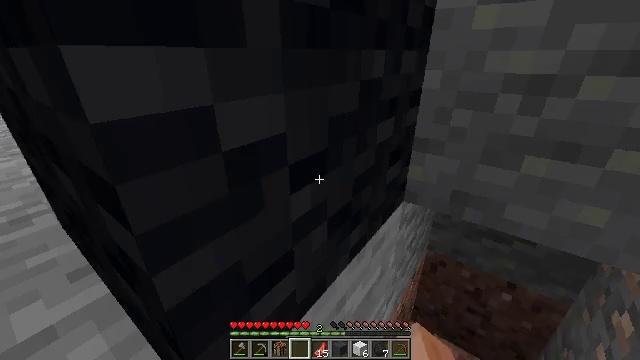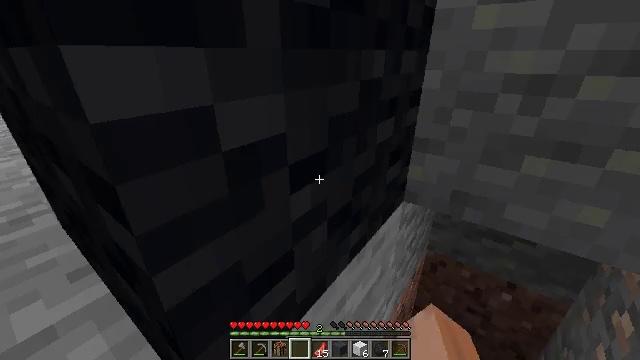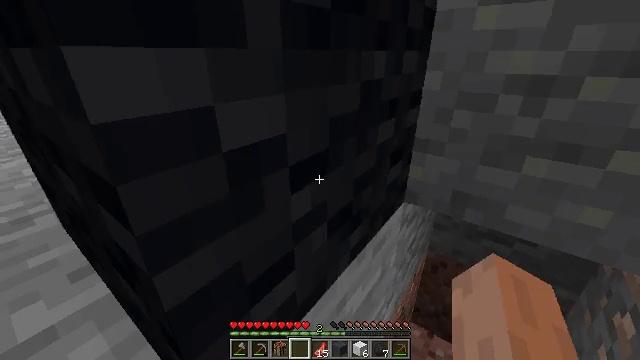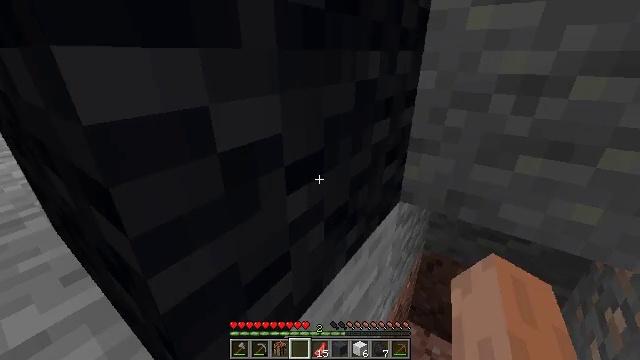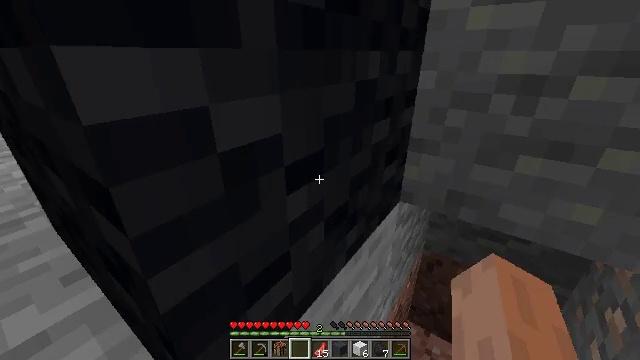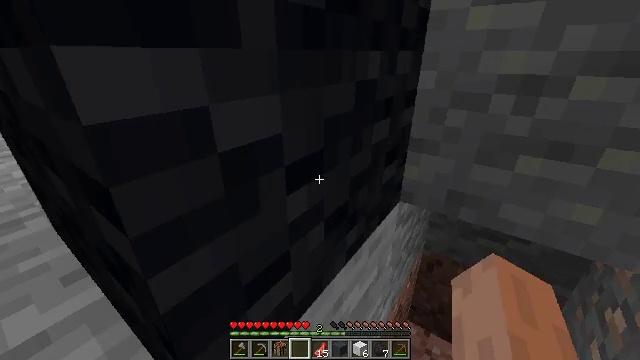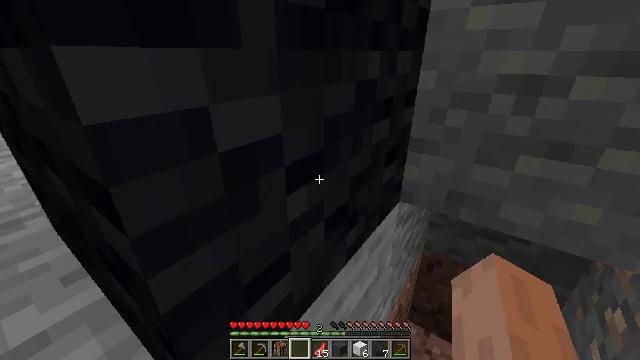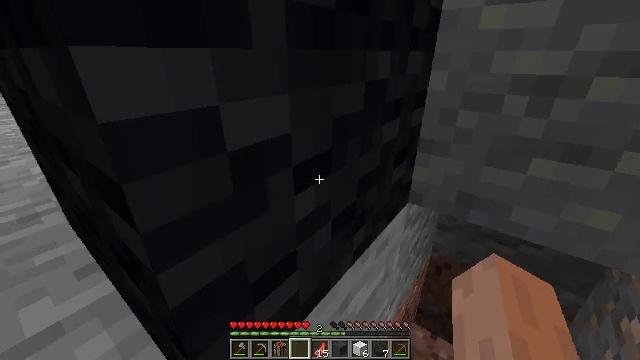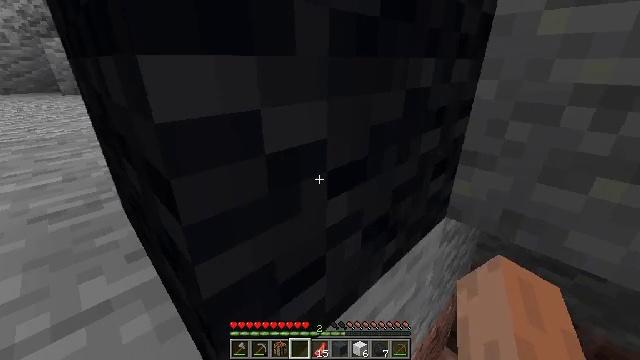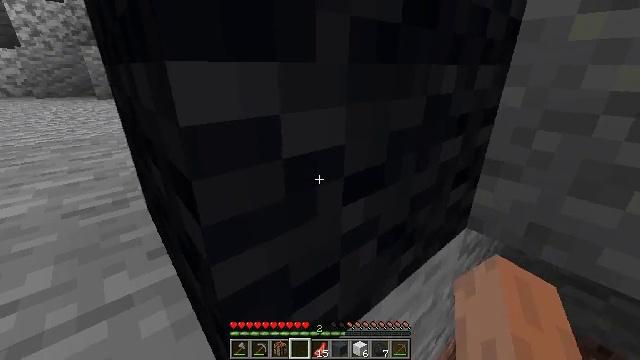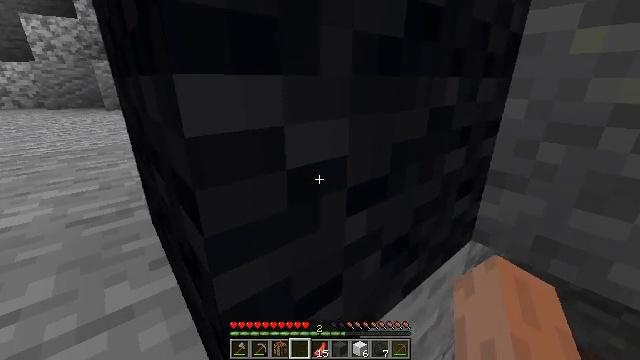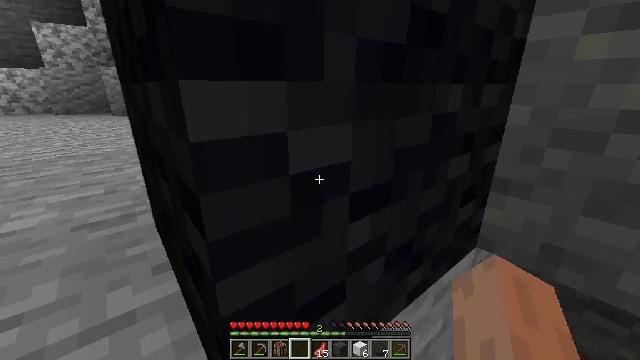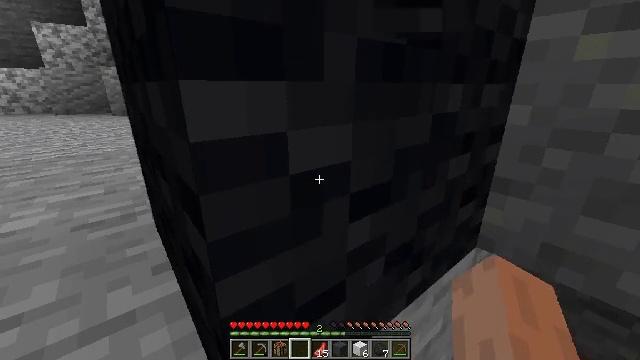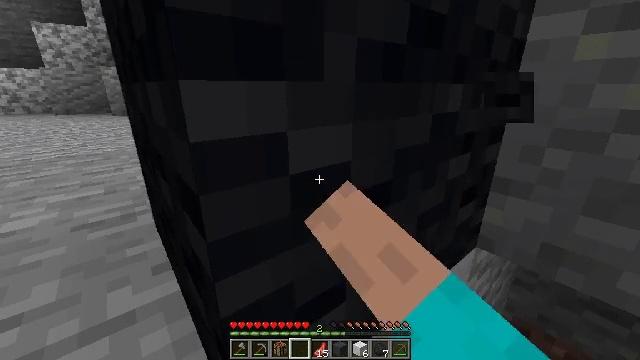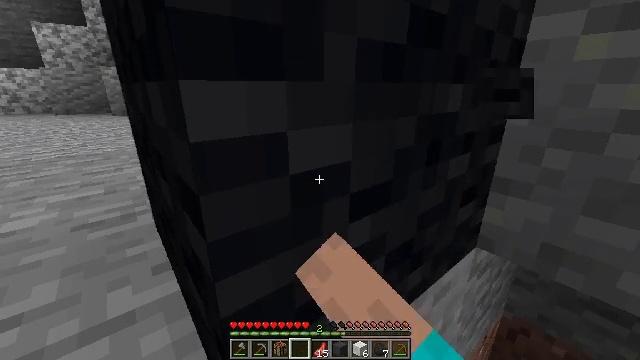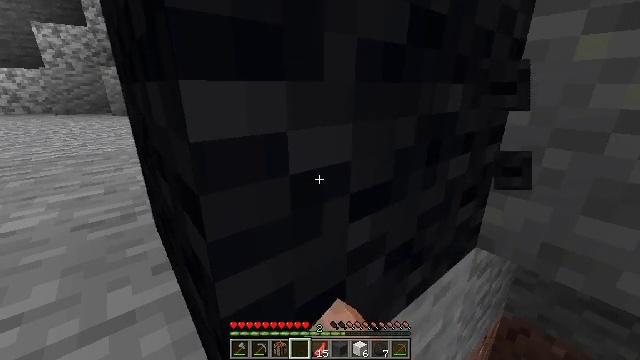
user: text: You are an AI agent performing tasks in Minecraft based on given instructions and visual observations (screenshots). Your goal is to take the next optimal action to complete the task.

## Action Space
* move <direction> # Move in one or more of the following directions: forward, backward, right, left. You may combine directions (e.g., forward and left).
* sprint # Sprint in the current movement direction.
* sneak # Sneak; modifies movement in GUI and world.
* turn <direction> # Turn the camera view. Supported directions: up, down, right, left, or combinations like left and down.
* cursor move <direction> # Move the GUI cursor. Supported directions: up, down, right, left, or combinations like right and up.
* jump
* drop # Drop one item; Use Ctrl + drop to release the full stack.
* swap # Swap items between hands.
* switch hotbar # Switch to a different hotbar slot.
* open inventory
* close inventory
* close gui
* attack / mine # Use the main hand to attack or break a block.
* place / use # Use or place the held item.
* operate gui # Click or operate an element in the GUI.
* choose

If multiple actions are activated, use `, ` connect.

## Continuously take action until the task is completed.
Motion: motion action
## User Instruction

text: Break the black wool to collect it.
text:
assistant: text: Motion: use / place
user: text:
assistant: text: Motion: no_op
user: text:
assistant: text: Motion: turn right
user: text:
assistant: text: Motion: no_op
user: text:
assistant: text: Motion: no_op
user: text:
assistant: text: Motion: no_op
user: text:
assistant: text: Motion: turn left
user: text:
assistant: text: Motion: turn left and up
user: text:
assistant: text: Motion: turn left and up
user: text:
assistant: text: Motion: turn up
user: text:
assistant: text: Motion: turn up
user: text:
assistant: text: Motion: attack / mine
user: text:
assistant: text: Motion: attack / mine
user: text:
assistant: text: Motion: attack / mine
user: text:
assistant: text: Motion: attack / mine
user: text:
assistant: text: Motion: attack / mine
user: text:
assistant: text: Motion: attack / mine
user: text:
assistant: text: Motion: attack / mine
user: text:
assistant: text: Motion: attack / mine
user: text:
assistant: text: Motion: turn down, attack / mine
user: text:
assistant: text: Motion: turn right and down, attack / mine
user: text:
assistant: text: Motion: turn down, attack / mine
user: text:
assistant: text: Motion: attack / mine
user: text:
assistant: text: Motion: attack / mine
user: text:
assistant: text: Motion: attack / mine
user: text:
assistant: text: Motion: attack / mine
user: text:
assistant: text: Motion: attack / mine
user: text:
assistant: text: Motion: attack / mine
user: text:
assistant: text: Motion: attack / mine
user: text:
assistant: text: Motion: attack / mine